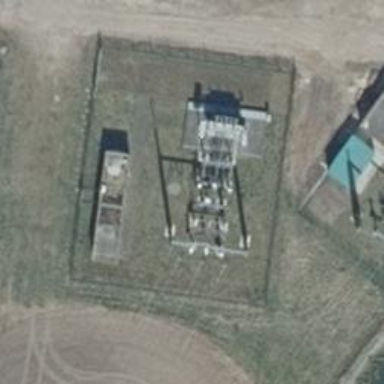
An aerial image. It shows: Switch used for power control.